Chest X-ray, AP view. Patient: 22 years old, sex M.
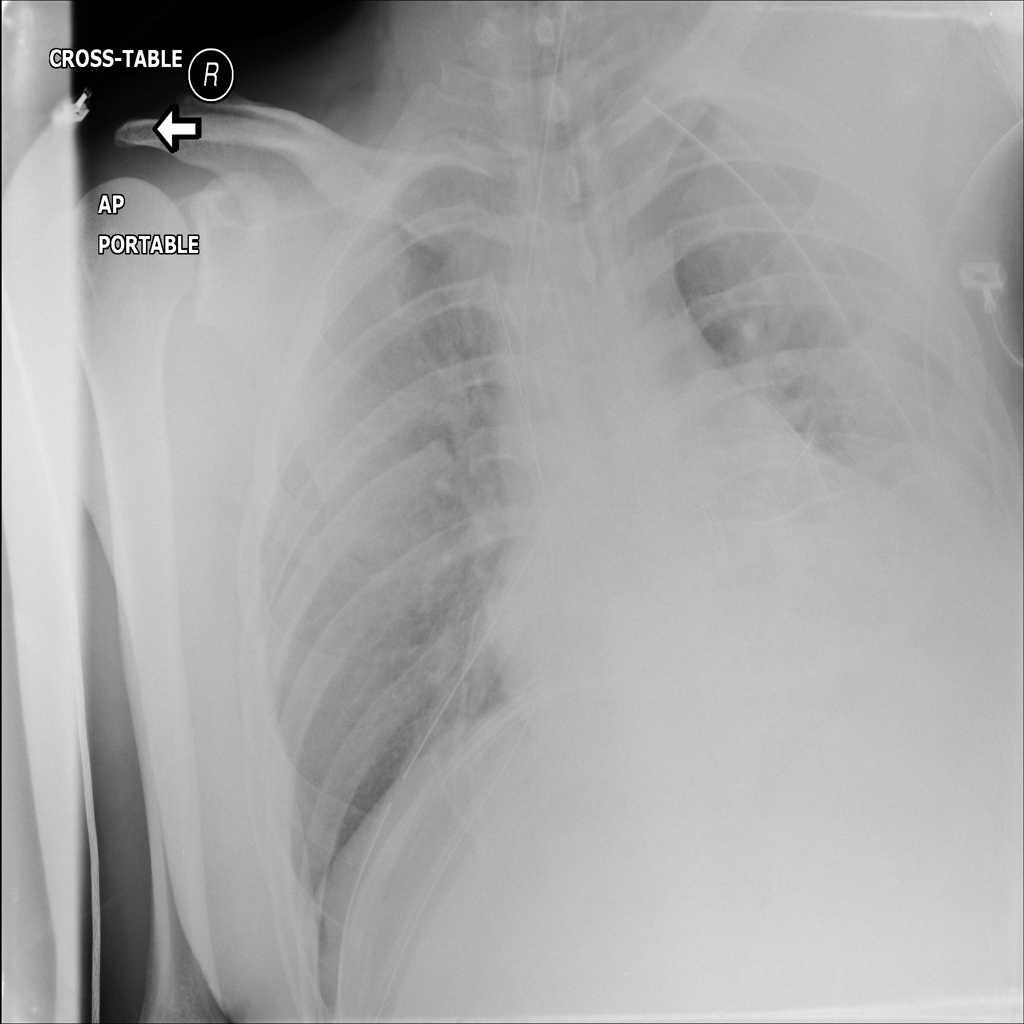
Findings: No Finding